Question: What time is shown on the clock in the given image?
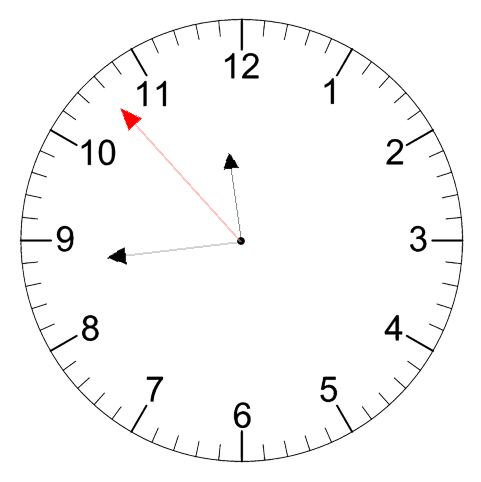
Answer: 11:43:53